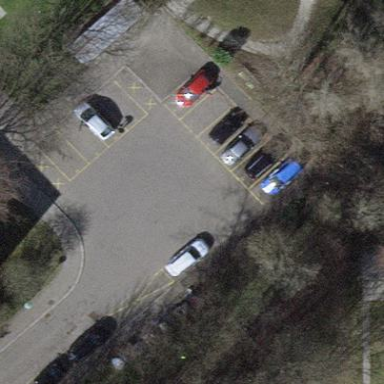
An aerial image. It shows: Parking area available.